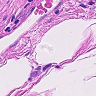
Metastatic tissue present: no